Question:
Hi friends, I need to apply partial formatting (mainly bold) to the fields of a table. I create the datatable dynamically and apply it to the rdlc report. I use VS2010 and .Net 4.0. I have seen on the net suggestions to use html placeholders, but could not find a good tutorial. Any help is appreciated. I have included a sample image of what I would like to achieve, where each row is data from a datatable row.
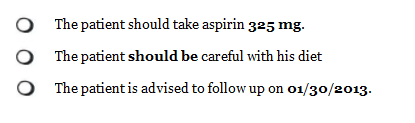
Answer: It's not difficult with html syntax.
The string (from the source) must be something like this:
'The patient should take aspirin <b>325 mg</b>'
In the placeholder properties, you have to check the 'HTML - Interpret HTML tags as styles' option.
<URL> from msdn library